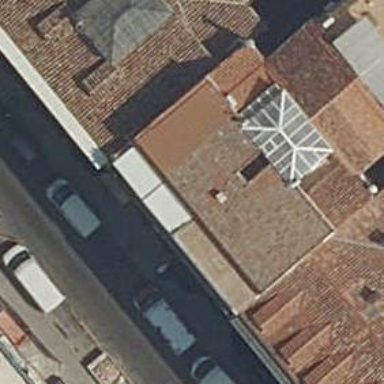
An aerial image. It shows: Bar.